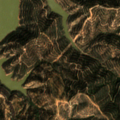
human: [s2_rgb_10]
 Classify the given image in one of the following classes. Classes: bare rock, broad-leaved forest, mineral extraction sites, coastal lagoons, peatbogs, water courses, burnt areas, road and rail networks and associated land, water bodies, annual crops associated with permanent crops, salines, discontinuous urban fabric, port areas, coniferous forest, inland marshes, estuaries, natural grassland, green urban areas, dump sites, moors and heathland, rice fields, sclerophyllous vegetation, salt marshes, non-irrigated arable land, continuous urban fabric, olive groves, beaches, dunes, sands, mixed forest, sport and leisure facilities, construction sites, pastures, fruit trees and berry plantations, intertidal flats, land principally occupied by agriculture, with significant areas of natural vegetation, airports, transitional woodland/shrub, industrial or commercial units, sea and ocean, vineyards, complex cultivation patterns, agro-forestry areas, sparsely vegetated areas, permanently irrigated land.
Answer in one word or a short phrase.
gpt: broad-leaved forest, transitional woodland/shrub, water bodies